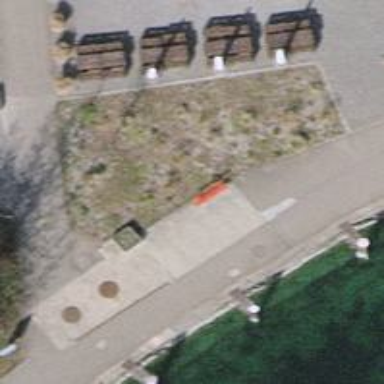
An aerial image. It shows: Red bench.